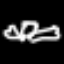
Label: frog